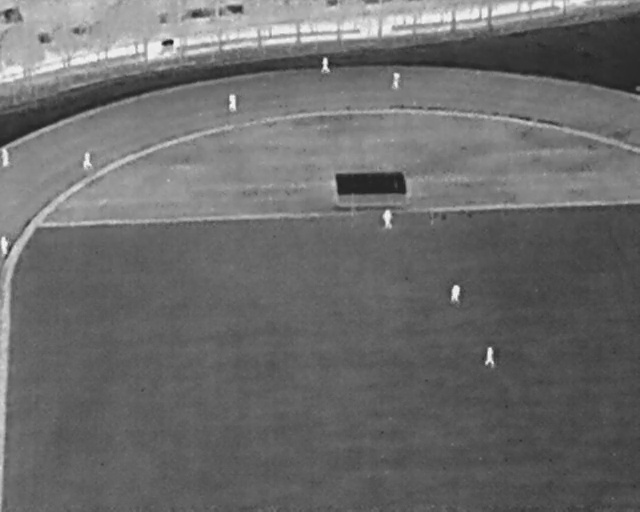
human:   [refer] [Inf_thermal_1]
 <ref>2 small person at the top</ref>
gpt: <box>[[60, 14, 62, 16, 2], [49, 11, 52, 13, 2]]</box>

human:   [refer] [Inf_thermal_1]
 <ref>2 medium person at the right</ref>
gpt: <box>[[74, 68, 78, 70, 2], [69, 56, 72, 58, 2]]</box>